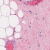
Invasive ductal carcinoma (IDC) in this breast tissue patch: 0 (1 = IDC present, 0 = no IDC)